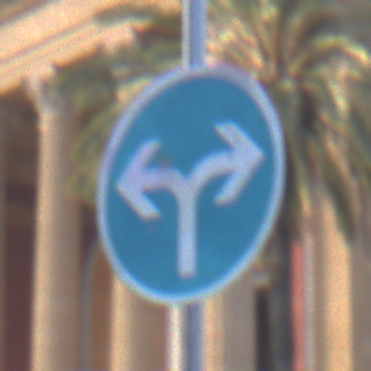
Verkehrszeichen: VorgeschriebeneFahrtrichtungRechtsOderLinks
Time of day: SunriseSunset
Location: Outdoor (Urban)
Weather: PartlyCloudy
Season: NotSpecified
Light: Natural